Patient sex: M
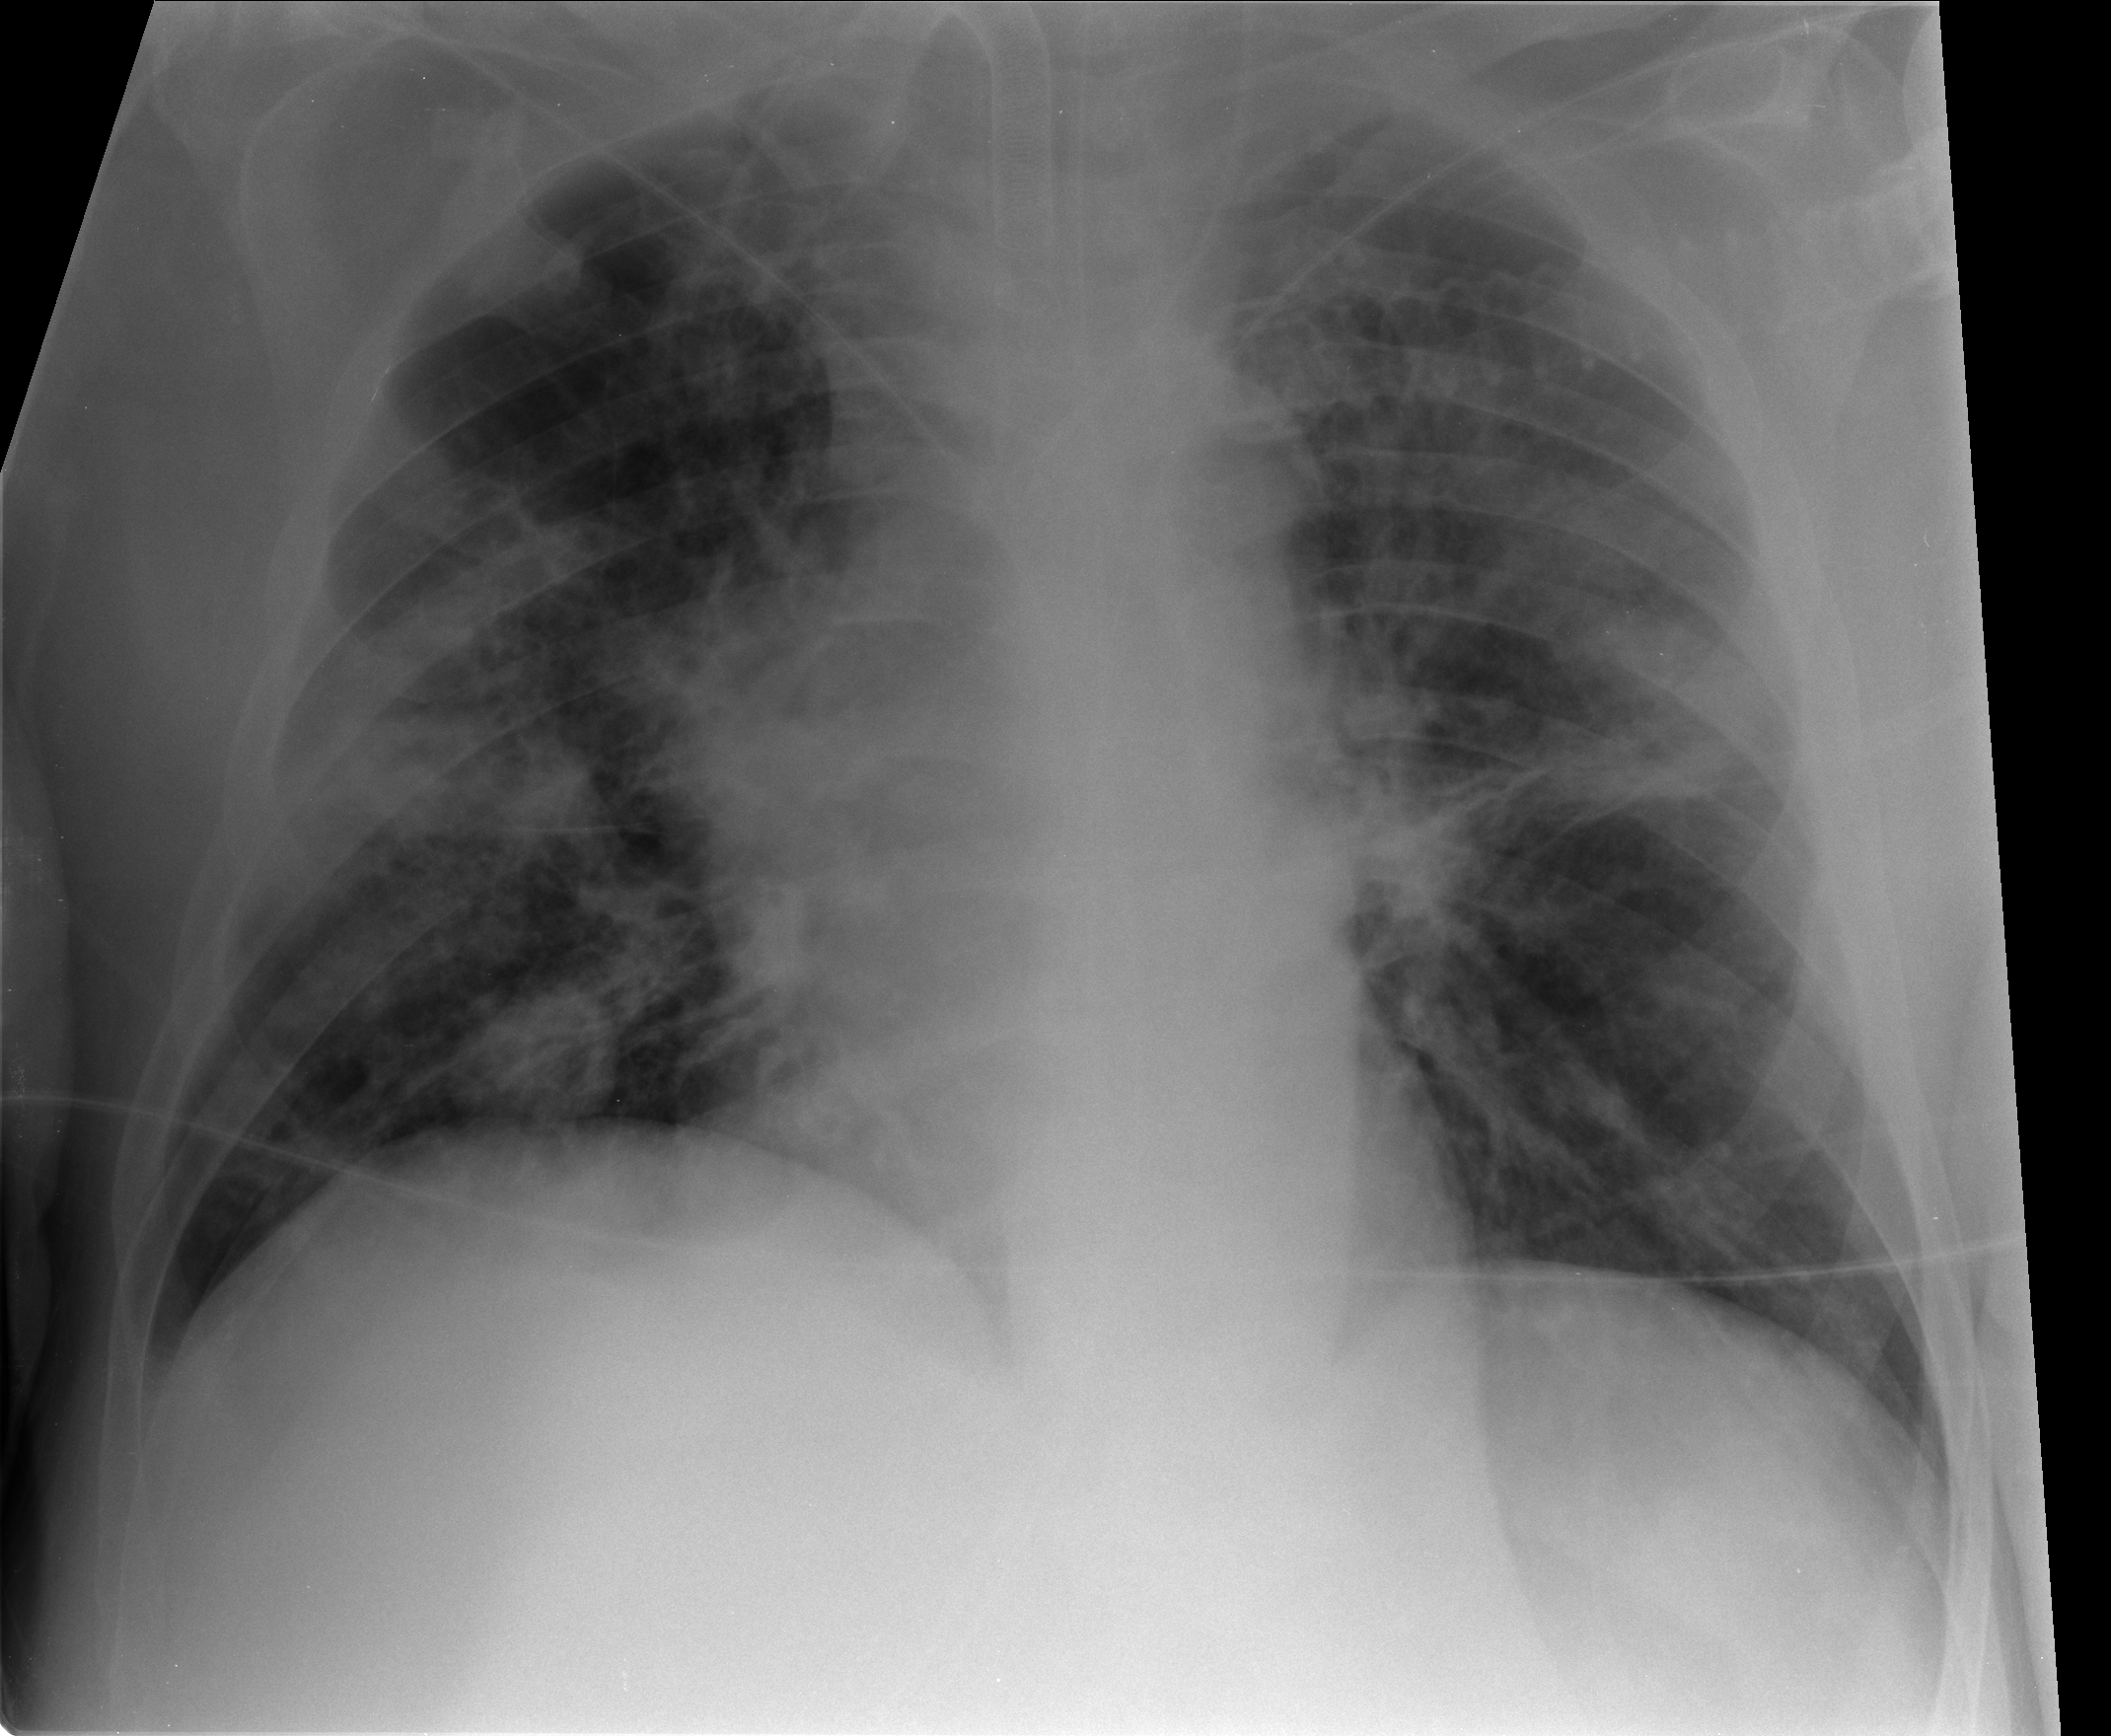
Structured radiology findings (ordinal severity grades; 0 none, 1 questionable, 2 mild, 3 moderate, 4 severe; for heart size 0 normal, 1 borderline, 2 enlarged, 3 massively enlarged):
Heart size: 0
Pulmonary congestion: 1
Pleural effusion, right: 1
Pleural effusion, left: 0
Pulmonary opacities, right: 3
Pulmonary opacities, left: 2
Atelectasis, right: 2
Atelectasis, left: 2